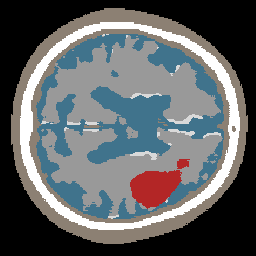
Label: lesion